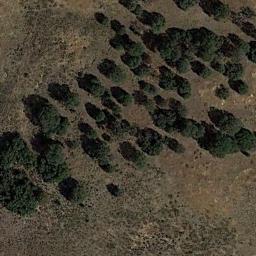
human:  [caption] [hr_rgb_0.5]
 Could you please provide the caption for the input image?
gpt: Chaparral is distributed cluster by cluster on the sand .

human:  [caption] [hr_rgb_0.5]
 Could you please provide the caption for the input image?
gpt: The chaparral is consist of some green bushes on the desert .

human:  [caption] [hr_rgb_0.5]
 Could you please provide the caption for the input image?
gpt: There are two lush vegetation in the jungle .

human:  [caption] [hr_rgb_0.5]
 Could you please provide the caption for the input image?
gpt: Some disconnected green chaparrals grow on the wasteland .

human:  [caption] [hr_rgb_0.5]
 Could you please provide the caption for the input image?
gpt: The underside of the chaparral is sparse .